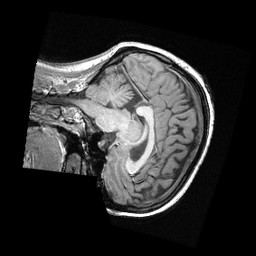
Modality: T1w
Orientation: sagittal
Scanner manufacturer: ge
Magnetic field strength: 3 T
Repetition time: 0.00718 s
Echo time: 0.0026 s